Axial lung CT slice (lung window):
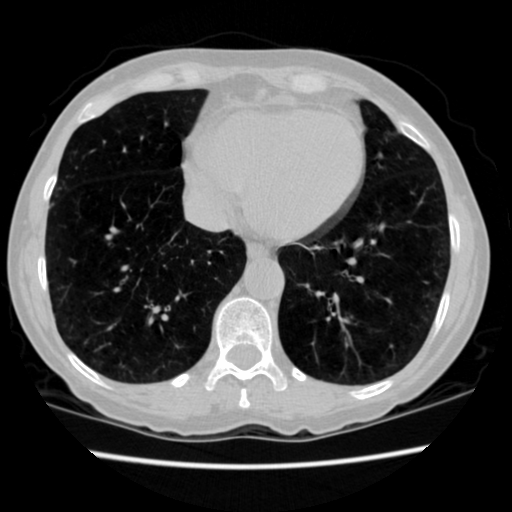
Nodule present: no